Aerial crown-view tile of a tropical tree (Barro Colorado Island, Panama), acquired 20250616:
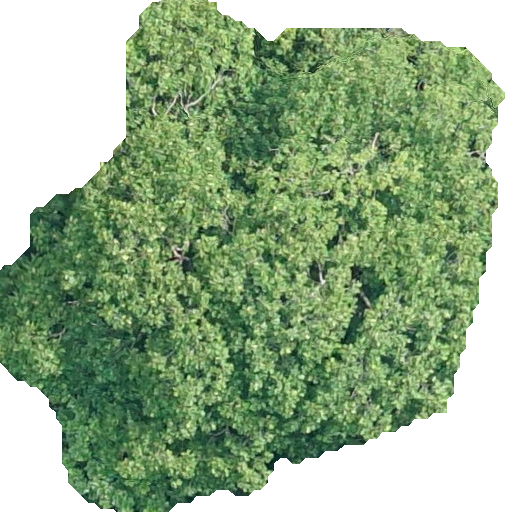
Species: Dipteryx oleifera
GBIF accepted scientific name: Dipteryx oleifera
Crown area: 268.62 m²